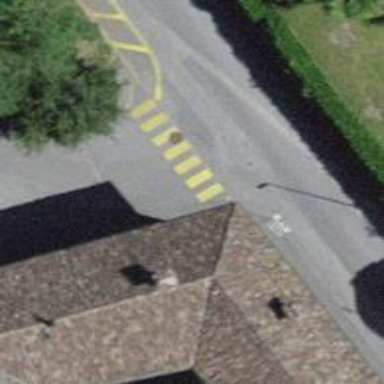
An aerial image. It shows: Uncontrolled road crossing with markings.